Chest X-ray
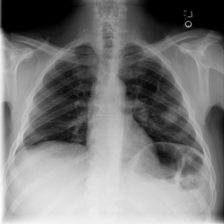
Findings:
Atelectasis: negative
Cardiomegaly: negative
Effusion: negative
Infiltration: negative
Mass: negative
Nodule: negative
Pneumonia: negative
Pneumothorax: negative
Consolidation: negative
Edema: negative
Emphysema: negative
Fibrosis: negative
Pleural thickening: negative
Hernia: negative